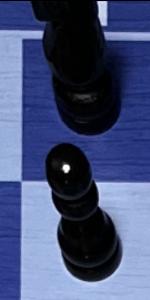
Label: Pawn_Black